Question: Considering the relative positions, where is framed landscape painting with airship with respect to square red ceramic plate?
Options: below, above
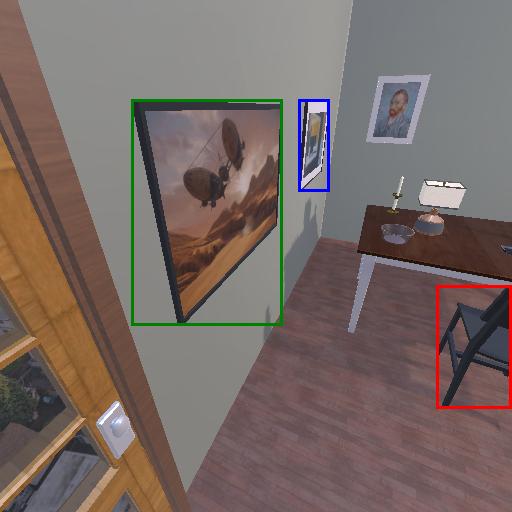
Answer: below